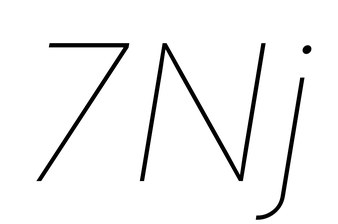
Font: Inter-Italic_Thin_Italic